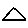
Label: triangle